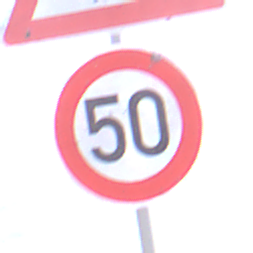
Verkehrszeichen: Geschwindigkeit50
Zusatzzeichen oben: ViehtriebRechts
Umgebung: Outdoor, Nature
Tageszeit: Midday
Wetter: PartlyCloudy
Licht: Natural
Jahreszeit: NotSpecified
Kontrast: HighContrast